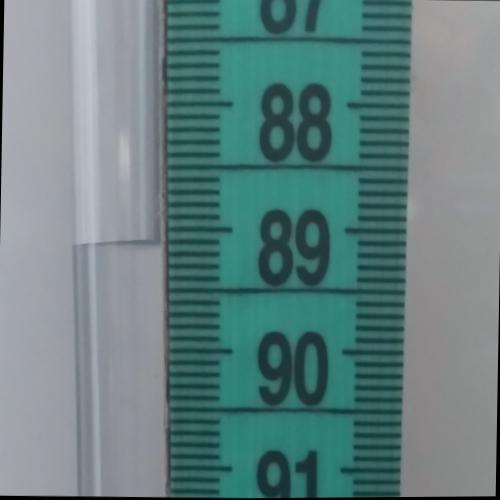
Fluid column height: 89.1 cm